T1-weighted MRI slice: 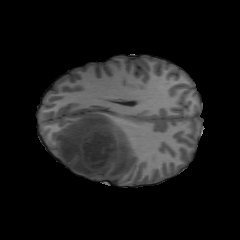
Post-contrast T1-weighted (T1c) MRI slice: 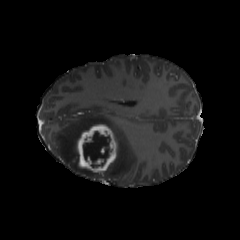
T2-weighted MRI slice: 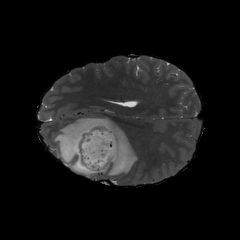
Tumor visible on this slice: yes